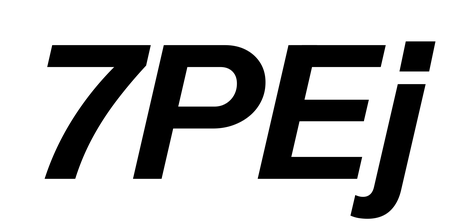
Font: InstrumentSans-Italic_Bold_Italic